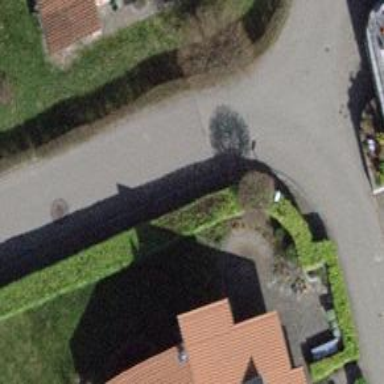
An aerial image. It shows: Sidewalk along the footway.